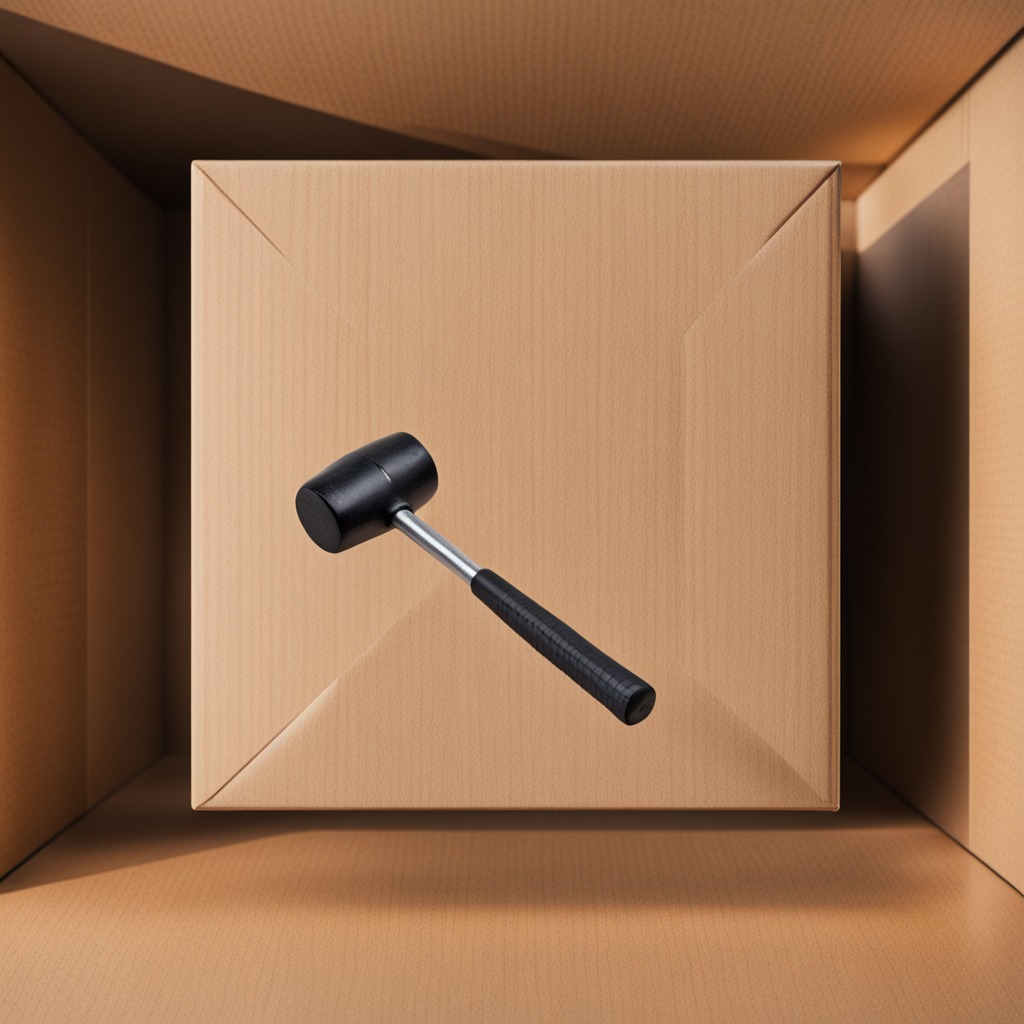
A hammer lying on the cardboard box surface in an outdoor workshop during daytime bright natural light soft shadows slightly creased but